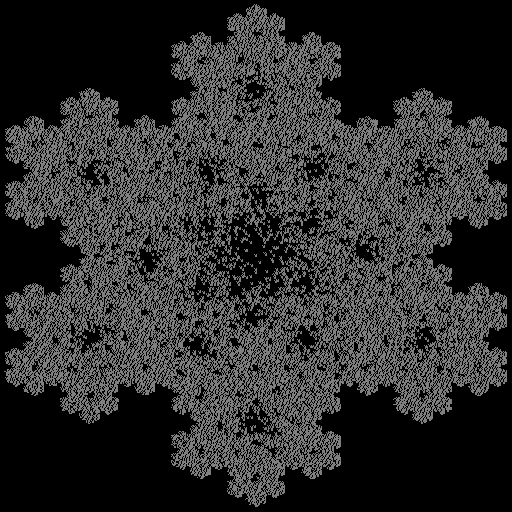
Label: koch_snowflake